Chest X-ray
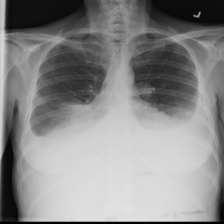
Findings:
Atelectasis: negative
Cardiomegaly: negative
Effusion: positive
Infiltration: positive
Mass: negative
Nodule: negative
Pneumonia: negative
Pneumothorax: negative
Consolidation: negative
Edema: negative
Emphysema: negative
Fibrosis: negative
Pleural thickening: negative
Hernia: negative